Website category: book
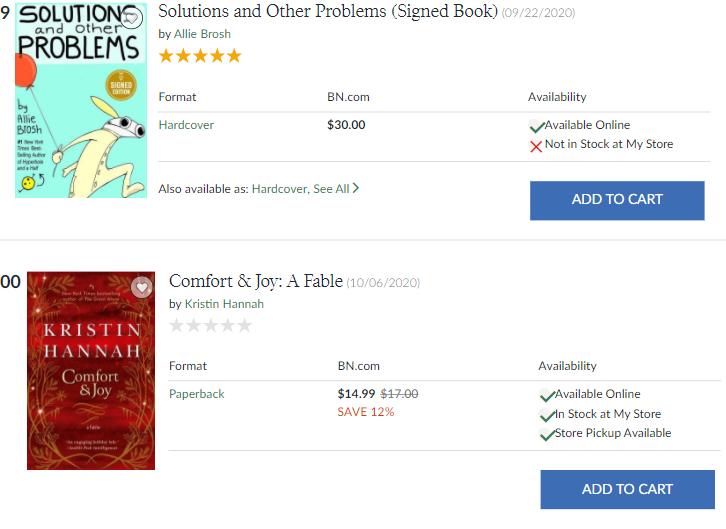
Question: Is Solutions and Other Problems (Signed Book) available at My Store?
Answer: no

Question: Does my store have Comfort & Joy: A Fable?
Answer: yes

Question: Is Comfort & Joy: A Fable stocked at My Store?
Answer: yes

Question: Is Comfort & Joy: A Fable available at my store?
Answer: yes

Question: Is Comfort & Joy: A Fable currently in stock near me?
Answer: yes

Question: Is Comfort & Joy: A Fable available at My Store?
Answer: yes

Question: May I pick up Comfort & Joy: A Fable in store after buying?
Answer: yes

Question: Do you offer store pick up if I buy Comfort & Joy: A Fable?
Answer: yes

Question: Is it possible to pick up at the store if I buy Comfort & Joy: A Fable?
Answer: yes

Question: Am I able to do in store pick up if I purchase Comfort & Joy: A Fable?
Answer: yes

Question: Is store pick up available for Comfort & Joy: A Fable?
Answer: yes

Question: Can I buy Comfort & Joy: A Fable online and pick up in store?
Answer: yes

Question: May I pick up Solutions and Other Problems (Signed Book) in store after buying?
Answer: no

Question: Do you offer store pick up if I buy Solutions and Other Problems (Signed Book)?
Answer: no

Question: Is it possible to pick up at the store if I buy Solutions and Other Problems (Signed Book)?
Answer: no

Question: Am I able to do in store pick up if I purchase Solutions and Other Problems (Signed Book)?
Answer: no

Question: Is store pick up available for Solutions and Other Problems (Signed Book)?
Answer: no

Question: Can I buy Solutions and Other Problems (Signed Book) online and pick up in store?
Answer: no